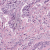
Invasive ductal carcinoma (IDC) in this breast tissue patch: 1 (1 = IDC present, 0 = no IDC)